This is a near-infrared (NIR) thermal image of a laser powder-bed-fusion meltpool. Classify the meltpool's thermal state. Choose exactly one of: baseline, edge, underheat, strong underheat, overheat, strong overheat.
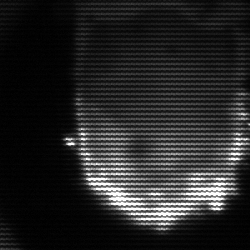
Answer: baseline